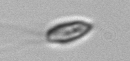
Label: Chrysochromulina